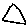
Label: triangle